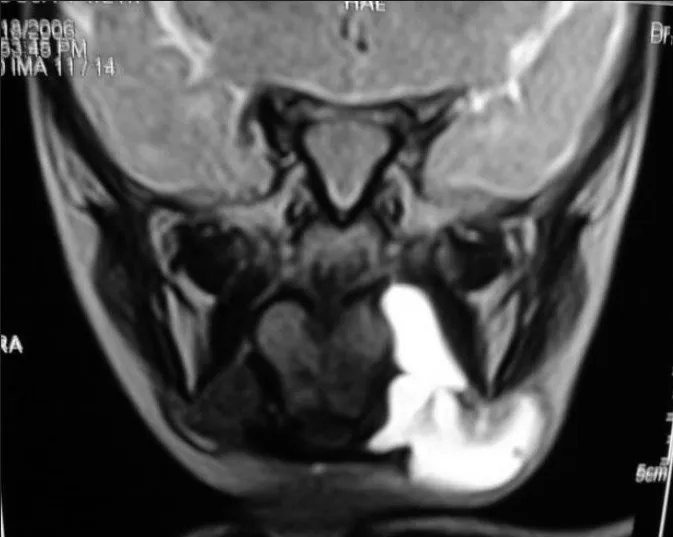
MRI showing cystic lesion on the left side in the sublingual region extending into the submental region, submandibular region, and the left parapharyngeal region up to the pharynx.
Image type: radiology (mri)